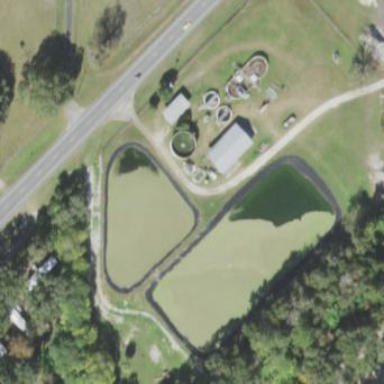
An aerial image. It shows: Wastewater plant.